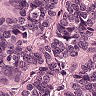
Metastatic tissue present: yes